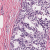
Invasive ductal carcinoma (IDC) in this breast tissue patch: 0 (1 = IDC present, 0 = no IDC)